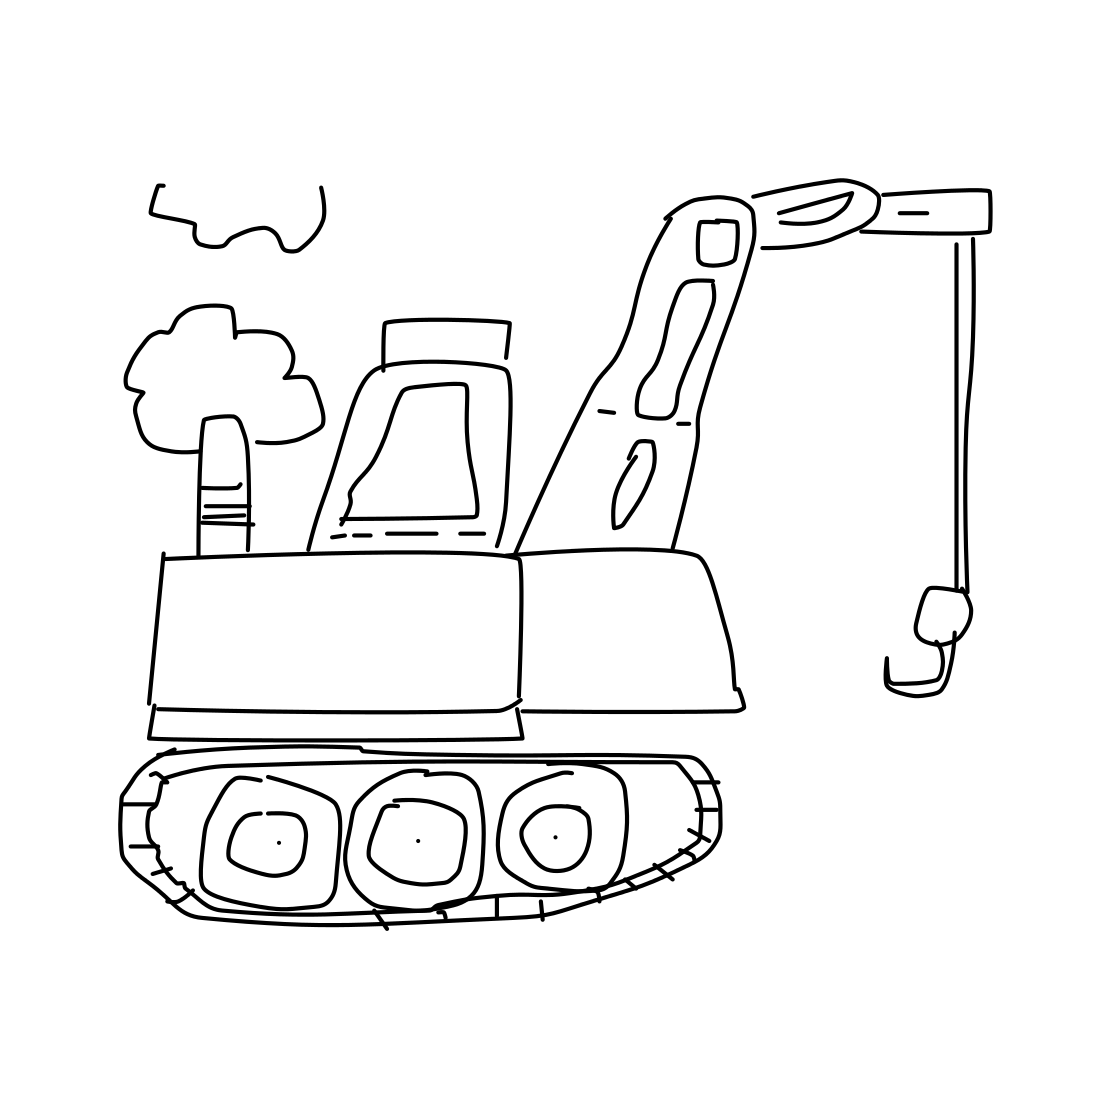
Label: crane (machine)